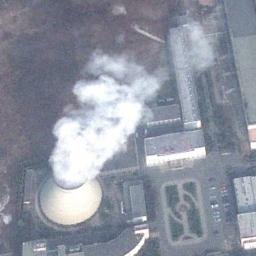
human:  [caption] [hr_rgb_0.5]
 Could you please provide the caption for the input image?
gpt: The thermal power station is next to some buildings with white mist above .

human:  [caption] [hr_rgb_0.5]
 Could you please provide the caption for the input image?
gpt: There are neatly planned factories and roads in the thermal power station, and a cooling tower is steaming .

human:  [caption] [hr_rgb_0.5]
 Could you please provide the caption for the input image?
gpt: There are many buildings of different shapes next to the thermal power station .

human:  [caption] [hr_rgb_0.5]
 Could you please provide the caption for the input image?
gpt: Here are three thermal power stations that are smoking, two of which are larger than the other one .

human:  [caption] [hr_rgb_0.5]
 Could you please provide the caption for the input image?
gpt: There are some buildings and a chimney on the thermal power station .